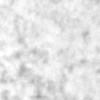
Label: no_change